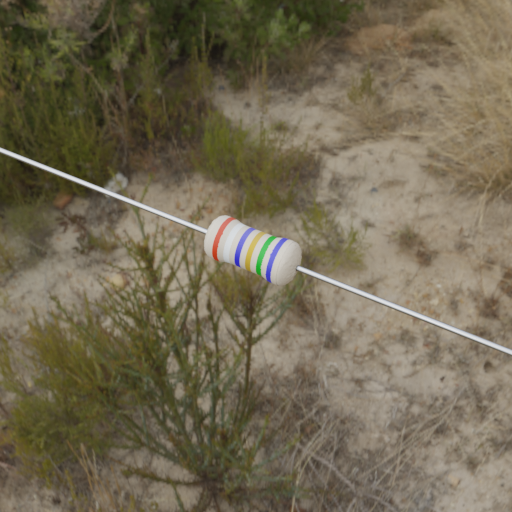
Resistor colour bands (in order): red, white, blue, gold, green, blue